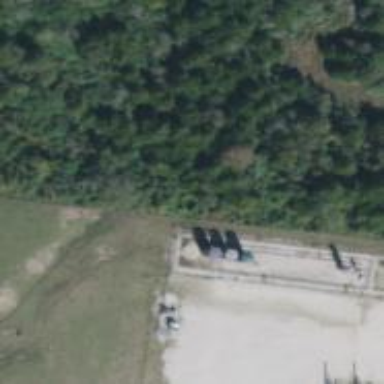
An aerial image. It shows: Storage tank that is man-made.